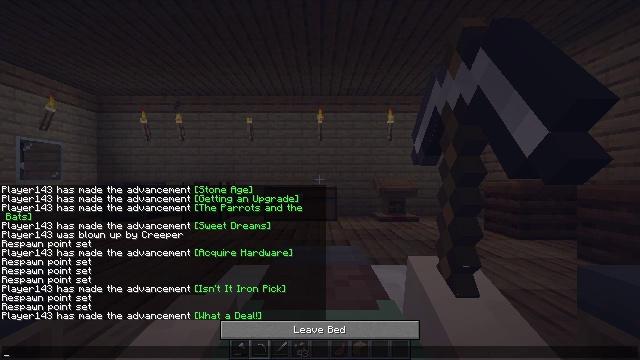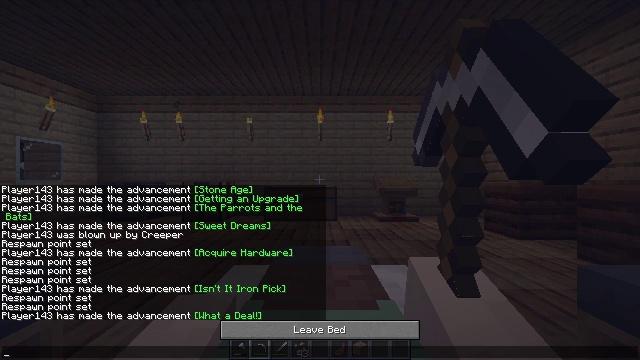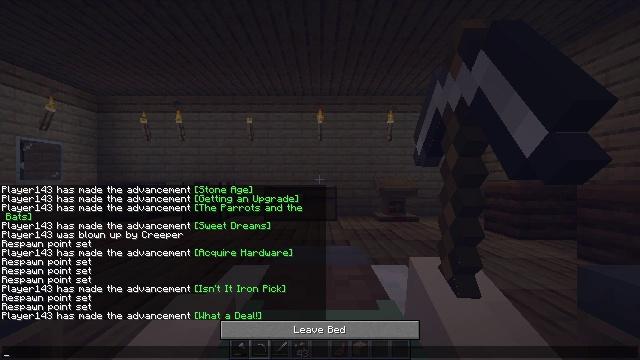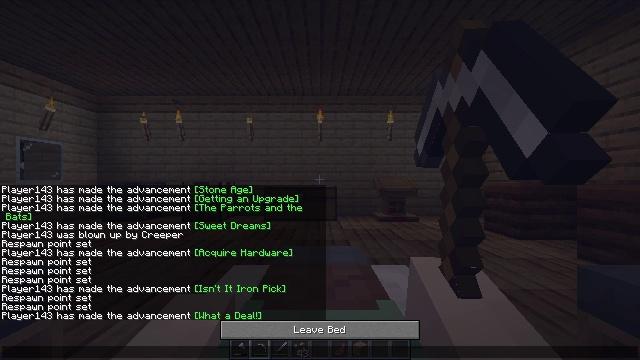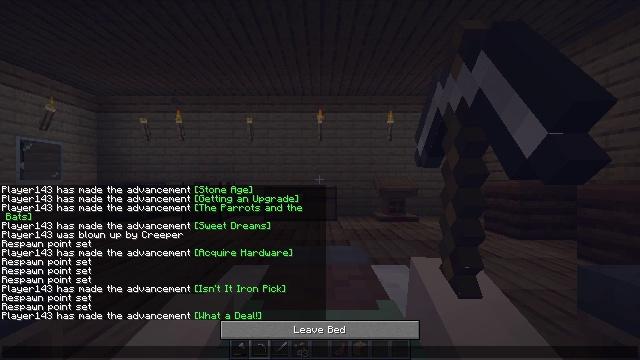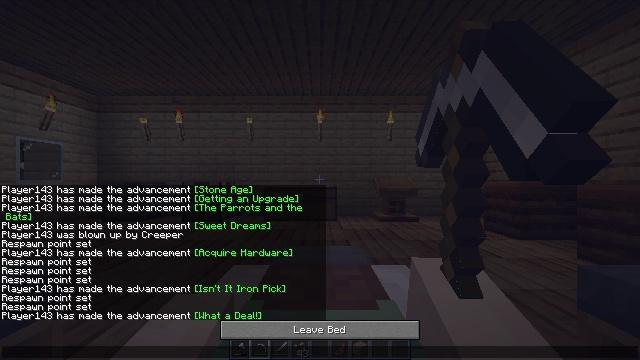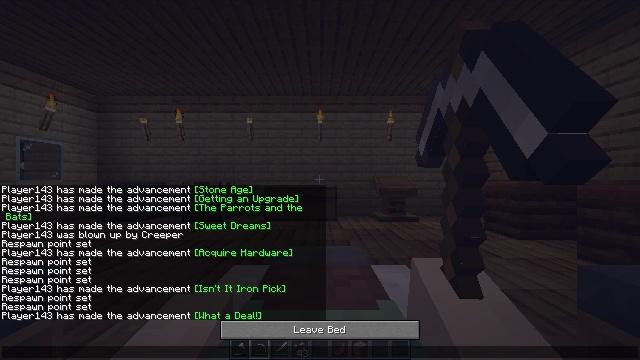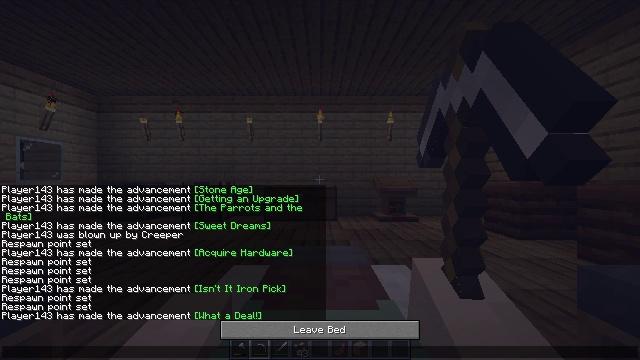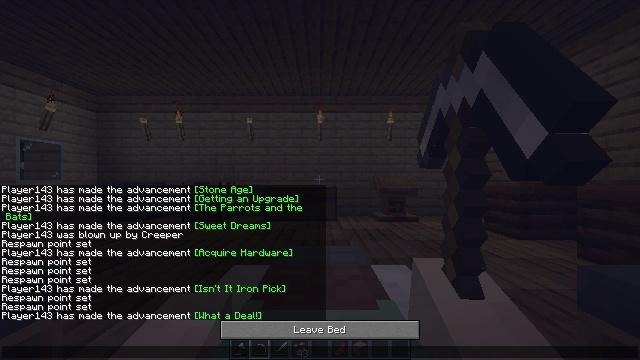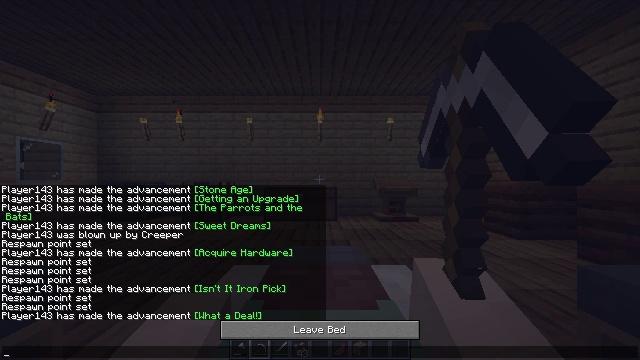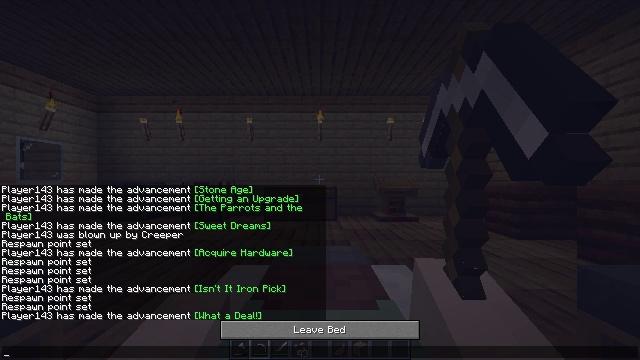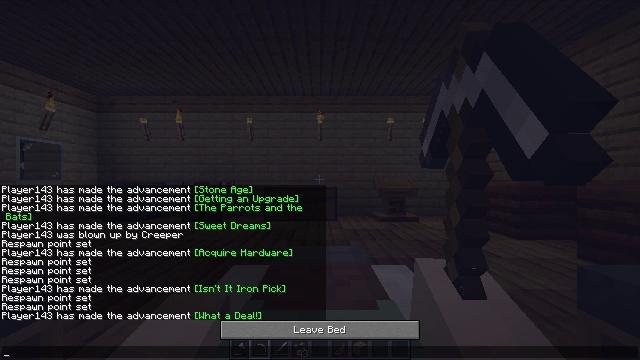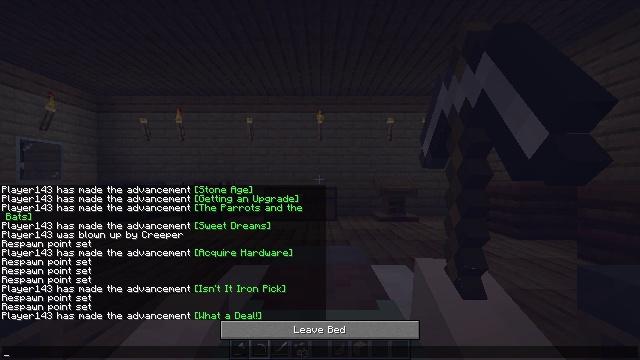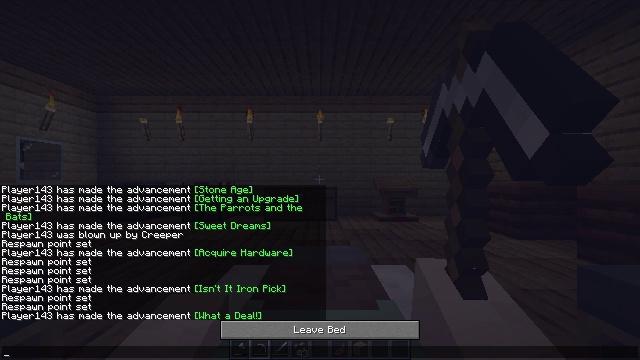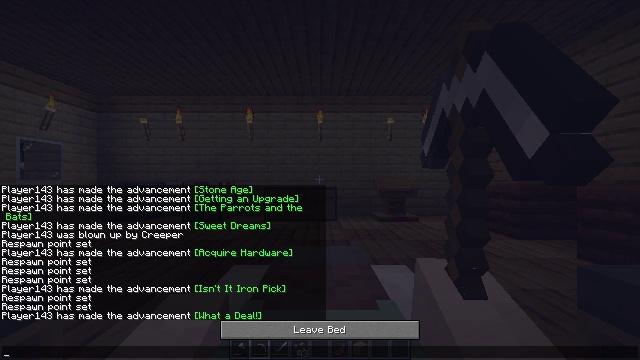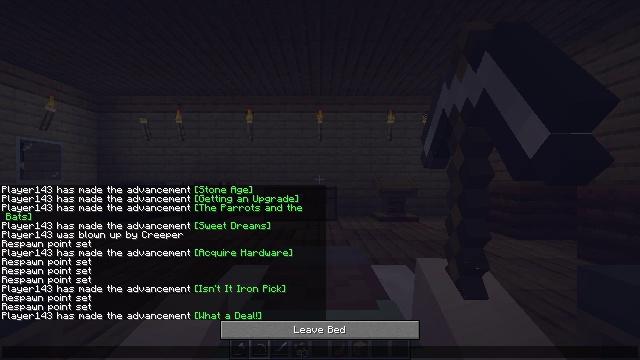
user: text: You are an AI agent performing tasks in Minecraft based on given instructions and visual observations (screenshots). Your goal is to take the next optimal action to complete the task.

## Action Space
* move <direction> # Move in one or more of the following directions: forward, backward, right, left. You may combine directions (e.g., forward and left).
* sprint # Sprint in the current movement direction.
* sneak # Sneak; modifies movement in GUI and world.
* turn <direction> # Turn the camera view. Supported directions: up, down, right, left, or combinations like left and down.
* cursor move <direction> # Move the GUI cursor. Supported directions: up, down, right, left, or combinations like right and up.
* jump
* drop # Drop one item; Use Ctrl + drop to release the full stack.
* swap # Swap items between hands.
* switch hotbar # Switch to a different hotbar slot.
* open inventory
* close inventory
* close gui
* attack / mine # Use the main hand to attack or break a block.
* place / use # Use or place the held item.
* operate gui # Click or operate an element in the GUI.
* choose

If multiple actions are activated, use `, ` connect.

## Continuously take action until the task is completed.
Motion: motion action
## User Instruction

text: Drop a cooked porkchop.
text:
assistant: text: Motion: no_op
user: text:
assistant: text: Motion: no_op
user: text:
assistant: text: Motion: no_op
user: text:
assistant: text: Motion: no_op
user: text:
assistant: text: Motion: no_op
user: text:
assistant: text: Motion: no_op
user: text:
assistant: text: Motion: no_op
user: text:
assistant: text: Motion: no_op
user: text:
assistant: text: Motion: no_op
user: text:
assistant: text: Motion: no_op
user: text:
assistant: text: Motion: no_op
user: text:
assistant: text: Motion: no_op
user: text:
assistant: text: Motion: no_op
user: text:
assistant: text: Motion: no_op
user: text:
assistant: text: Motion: no_op
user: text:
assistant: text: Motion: no_op
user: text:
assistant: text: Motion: no_op
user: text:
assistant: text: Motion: no_op
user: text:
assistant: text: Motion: no_op
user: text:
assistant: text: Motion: no_op
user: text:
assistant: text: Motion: no_op
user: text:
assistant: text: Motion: no_op
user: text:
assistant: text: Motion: no_op
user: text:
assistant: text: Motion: no_op
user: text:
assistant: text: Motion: no_op
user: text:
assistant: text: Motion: no_op
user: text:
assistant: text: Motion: no_op
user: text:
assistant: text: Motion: no_op
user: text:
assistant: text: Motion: no_op
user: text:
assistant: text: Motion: no_op